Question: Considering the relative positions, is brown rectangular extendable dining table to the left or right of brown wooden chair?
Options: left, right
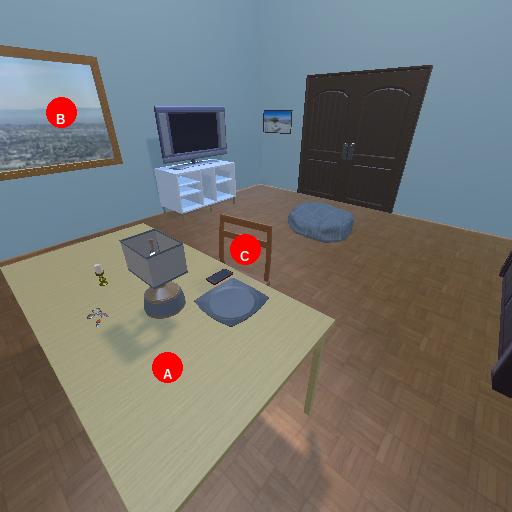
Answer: left